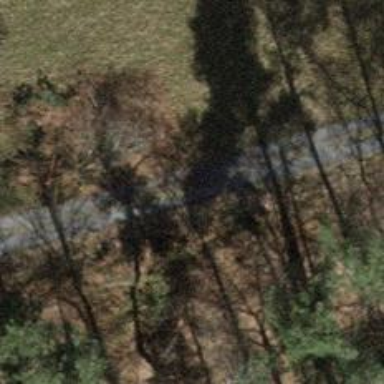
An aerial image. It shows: Pebblestone path.